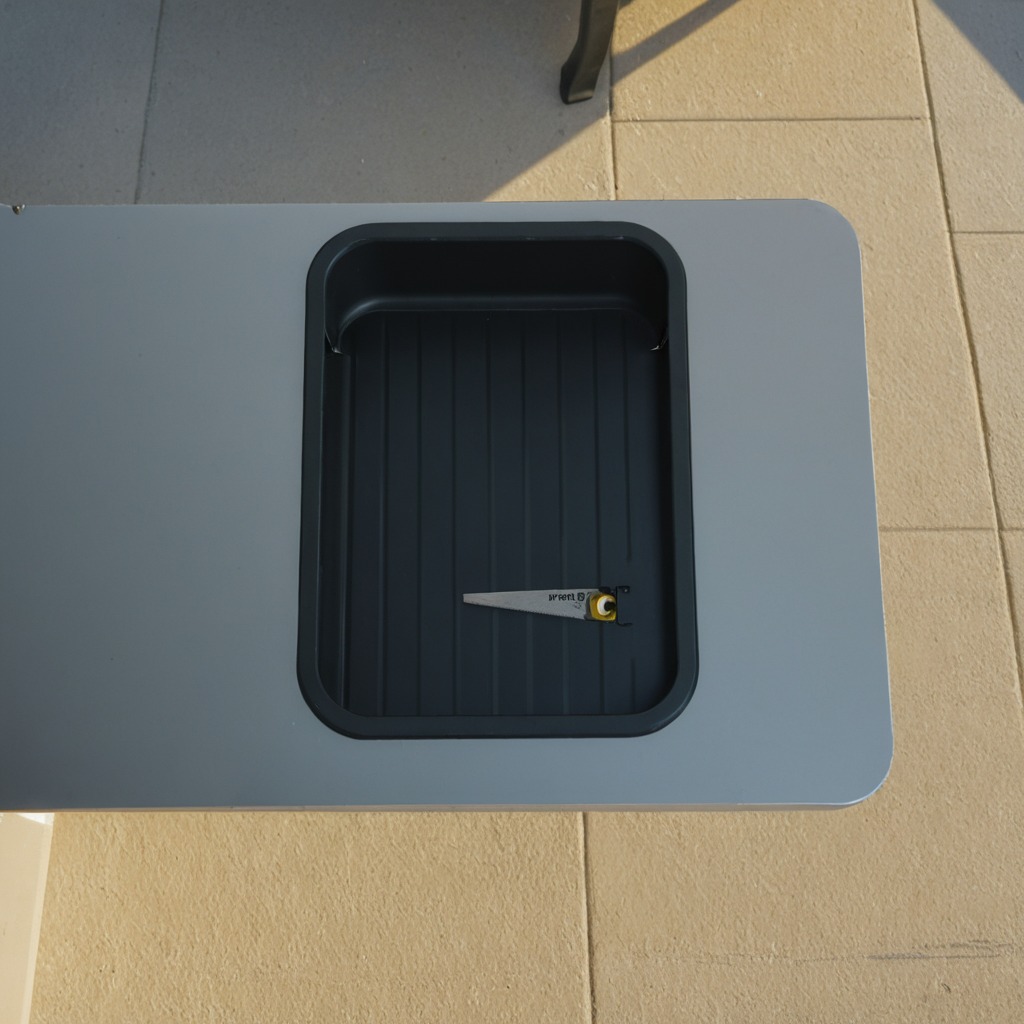
A metal saw is lying on a clean utility table in a temporary outdoor tool station.